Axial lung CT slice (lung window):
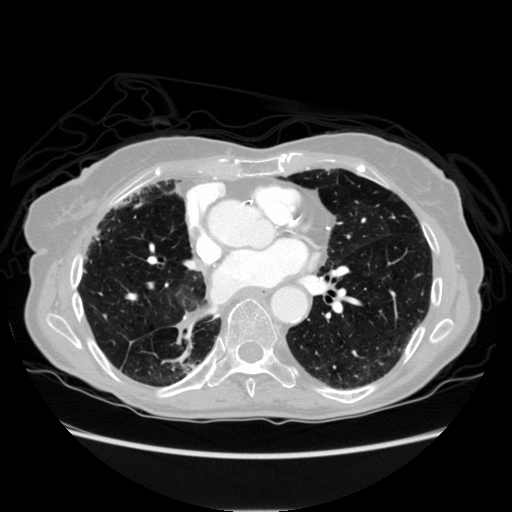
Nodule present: no